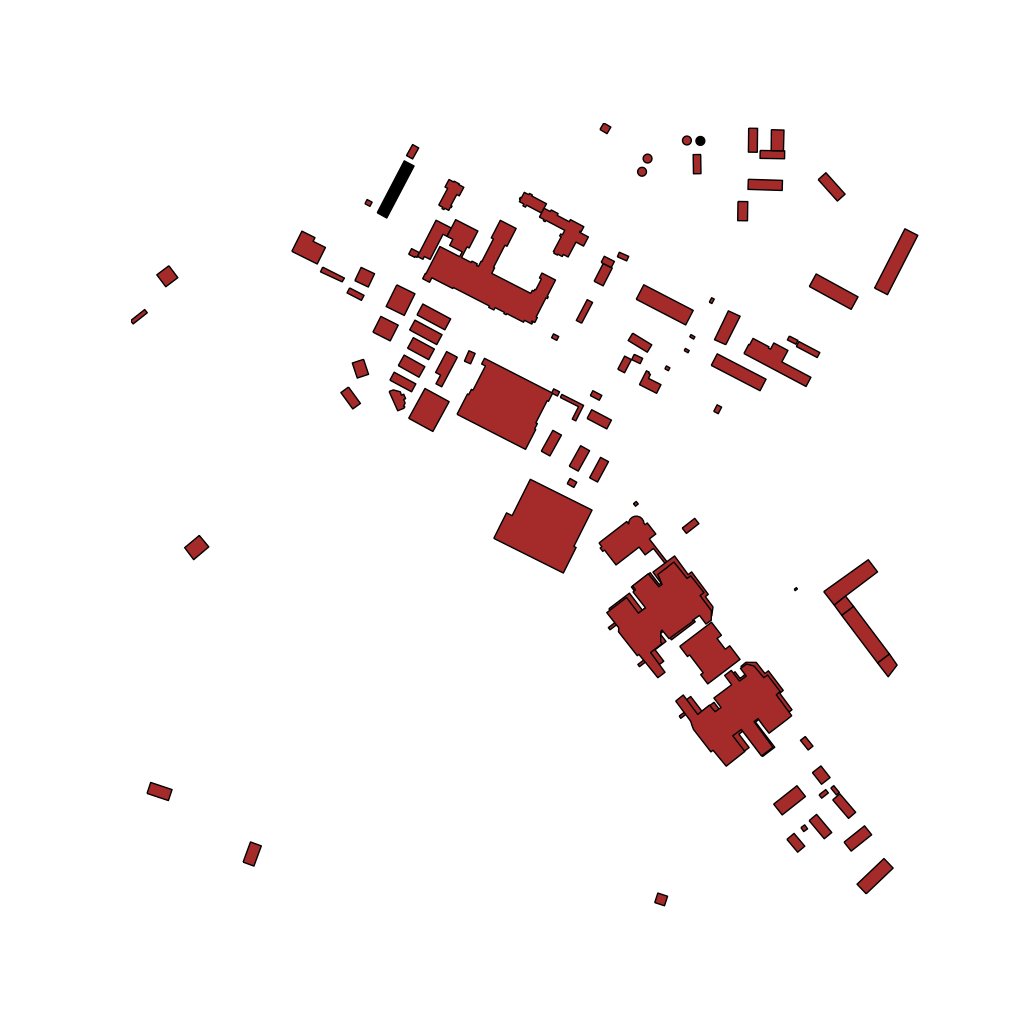
Tags: overhead vector_map, business, industrial, recreation, residential, special, soviet, individual_rise, low_rise, density_1, Building, Facility, 1.0 km²